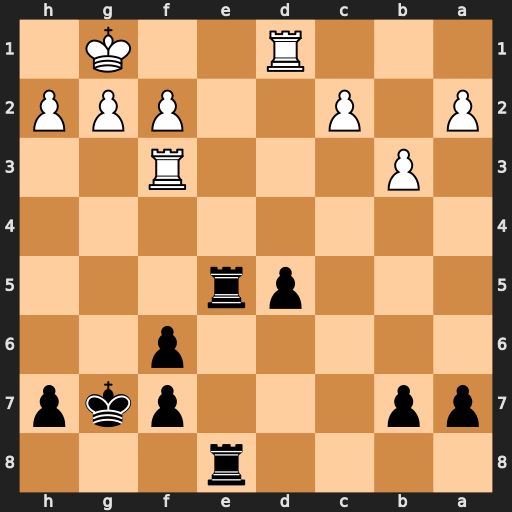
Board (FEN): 4r3/pp3pkp/5p2/3pr3/8/1P3R2/P1P2PPP/3R2K1
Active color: b
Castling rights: -
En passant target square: -
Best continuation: Re1+ Rxe1 Rxe1#